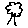
Label: tree